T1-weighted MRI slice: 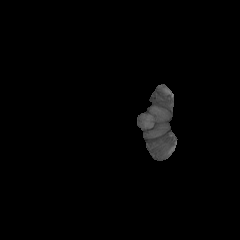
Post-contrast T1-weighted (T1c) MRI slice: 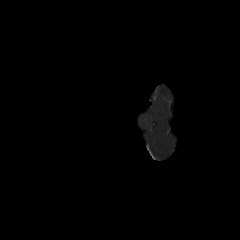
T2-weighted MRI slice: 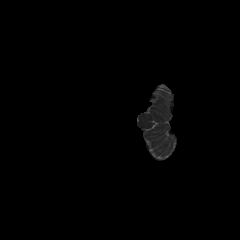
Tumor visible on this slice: no